Interaction volume radius: 5 \u00c5
Interaction volume height: 20 \u00c5
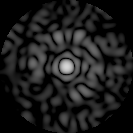
Disorder parameter: 0.8218